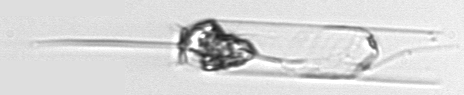
Label: Ditylum_brightwellii